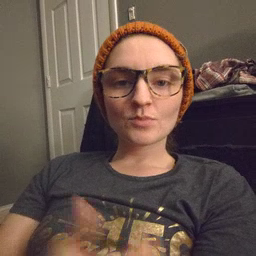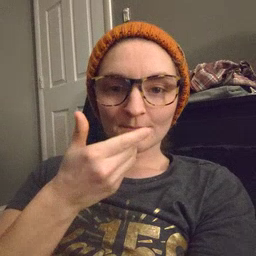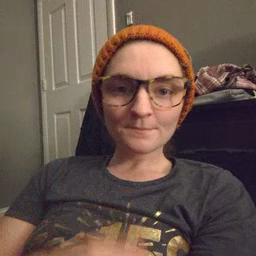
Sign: pizza